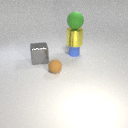
small blue rubber cylinder below large green rubber sphere